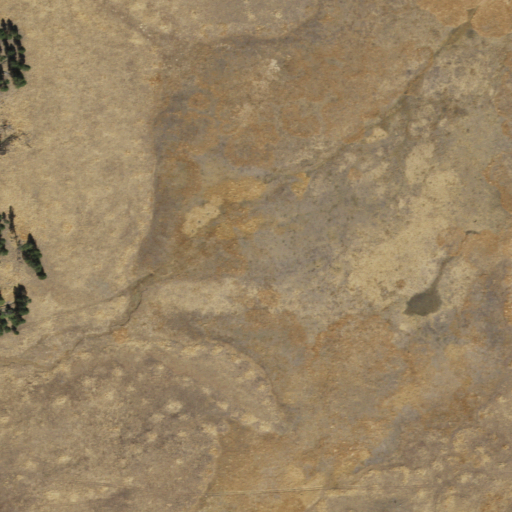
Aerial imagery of plain(s) in Arizona named Round Cienega containing shrub, grassland, and evergreen forest